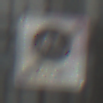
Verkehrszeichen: EndeFahrradzone
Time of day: MorningAfternoon
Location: Outdoor (Urban)
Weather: Overcast
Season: NotSpecified
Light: Natural